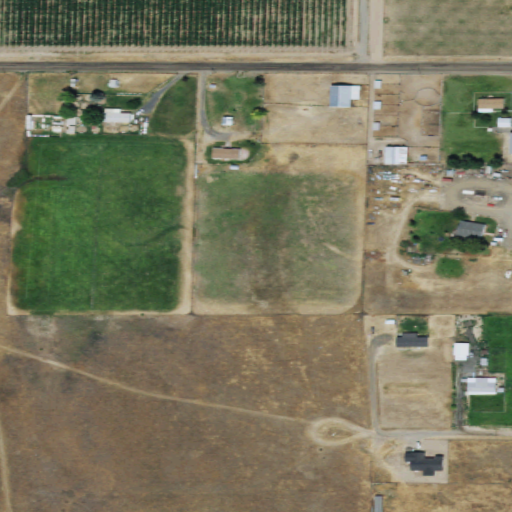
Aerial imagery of plain(s) in Washington named Iowa Flat containing cultivated crops, shrub, open development, grassland, low intensity development, and medium intensity development